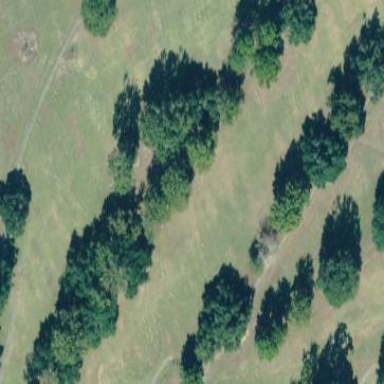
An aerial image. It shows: Grassy area designated as golf fairway.